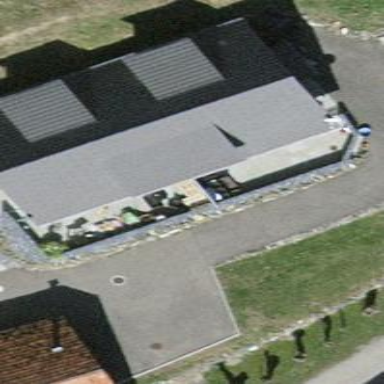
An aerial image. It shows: Simple and straightforward house.